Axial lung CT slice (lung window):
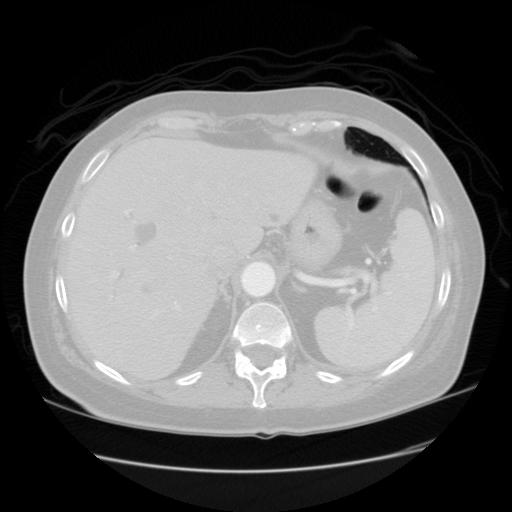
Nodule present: no